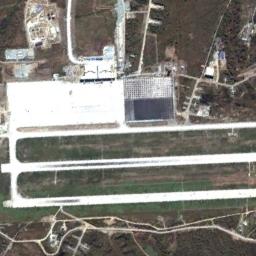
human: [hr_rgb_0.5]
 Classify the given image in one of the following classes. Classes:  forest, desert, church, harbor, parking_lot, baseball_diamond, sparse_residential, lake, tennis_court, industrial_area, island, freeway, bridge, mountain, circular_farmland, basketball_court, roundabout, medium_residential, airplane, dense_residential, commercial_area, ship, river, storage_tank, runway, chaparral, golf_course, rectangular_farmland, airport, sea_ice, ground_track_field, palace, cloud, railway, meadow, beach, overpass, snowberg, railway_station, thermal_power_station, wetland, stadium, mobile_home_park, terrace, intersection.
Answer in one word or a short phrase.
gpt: airport